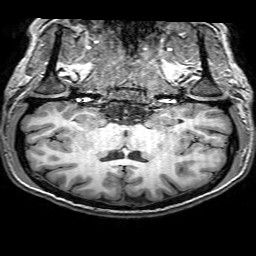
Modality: T1w
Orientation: sagittal
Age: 24
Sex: female
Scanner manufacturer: philips
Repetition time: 0.008983 s
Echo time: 0.0046 s